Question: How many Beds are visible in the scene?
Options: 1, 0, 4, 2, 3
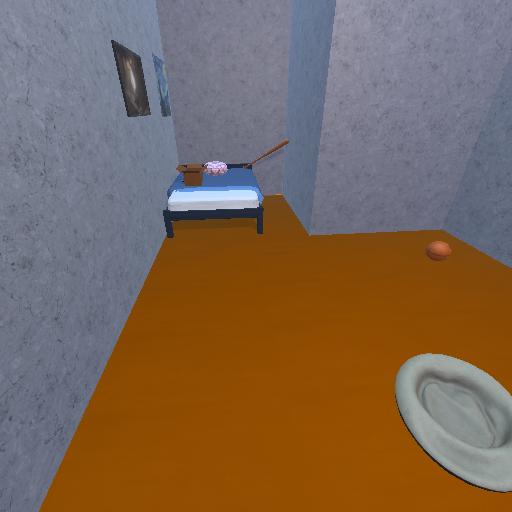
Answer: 1